Question: I have a 'span' element that I want to become editable upon double-click. (That is, the user can edit the text and it will save when s/he clicks outside.)
The effect I want to emulate is similar to when I double-click CSS properties in the Google Chrome Developer Tools. (See picture.)

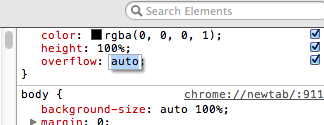
Answer: Now tested, and does work (at least Firefox 8 and Chromium 14 on Ubuntu 11.04):
'''
$('span').bind('dblclick',
function(){
$(this).attr('contentEditable',true);
});
'''
<URL>.
---
in response to Randomblue's comment (below):
> ...how do I detect when the user clicks outside the span, so that I can set attr('contentEditable', false)
Just append the 'blur()' method:
'''
$('span').bind('dblclick', function() {
$(this).attr('contentEditable', true);
}).blur(
function() {
$(this).attr('contentEditable', false);
});
'''
<URL>.